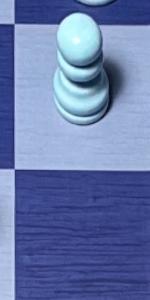
Label: Empty